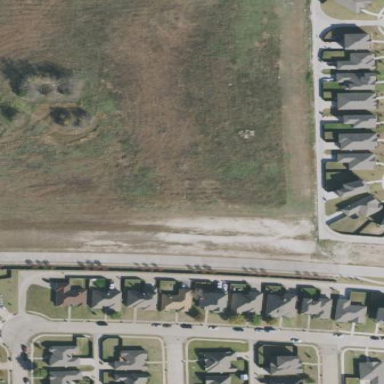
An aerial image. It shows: Grassy plot designated for zoning purposes.